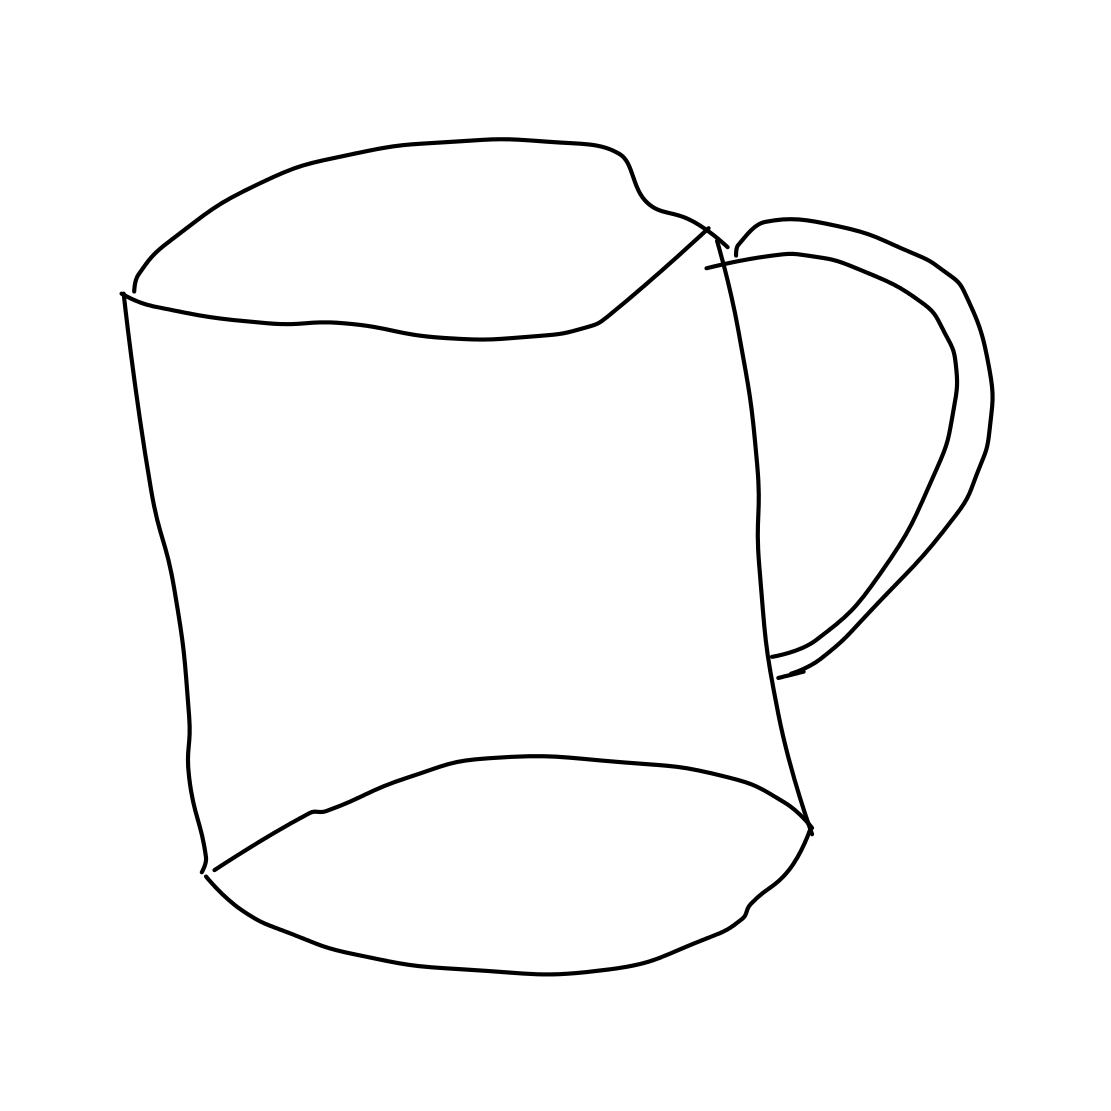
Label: beer-mug